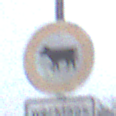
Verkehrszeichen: VerbotViehtrieb
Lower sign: ZeitangabenMitBeschraenkungAufWochentage7
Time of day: MorningAfternoon
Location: Outdoor (Suburban)
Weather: Overcast
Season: NotSpecified
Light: Natural